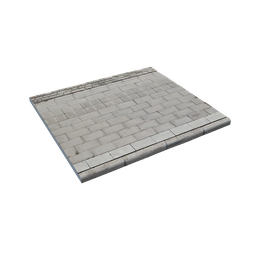
Label: architecture